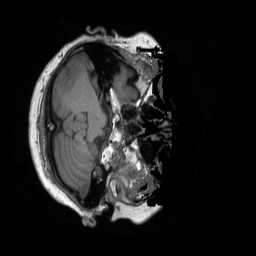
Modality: T1w
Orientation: axial
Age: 56
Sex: female
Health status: ill
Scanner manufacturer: siemens
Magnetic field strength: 3 T
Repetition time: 1.9 s
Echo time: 0.00247 s